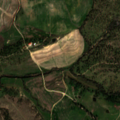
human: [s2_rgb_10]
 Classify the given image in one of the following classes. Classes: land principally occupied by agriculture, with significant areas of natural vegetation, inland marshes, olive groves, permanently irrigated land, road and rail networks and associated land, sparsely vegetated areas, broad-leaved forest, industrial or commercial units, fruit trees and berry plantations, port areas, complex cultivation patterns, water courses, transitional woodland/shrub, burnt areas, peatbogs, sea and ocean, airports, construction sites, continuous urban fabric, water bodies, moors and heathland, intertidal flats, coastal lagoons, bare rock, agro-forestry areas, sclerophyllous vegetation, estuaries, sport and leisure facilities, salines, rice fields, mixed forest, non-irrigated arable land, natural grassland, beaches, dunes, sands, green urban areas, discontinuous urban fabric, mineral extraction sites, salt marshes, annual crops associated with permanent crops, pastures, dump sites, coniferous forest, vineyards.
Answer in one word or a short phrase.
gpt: non-irrigated arable land, permanently irrigated land, pastures, agro-forestry areas, transitional woodland/shrub